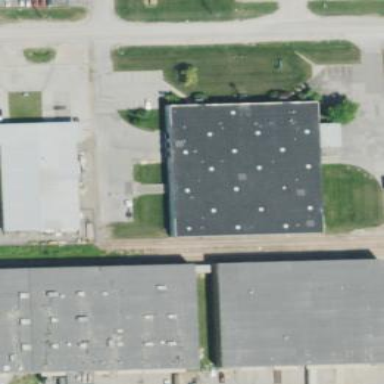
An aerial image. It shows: Industrial building.